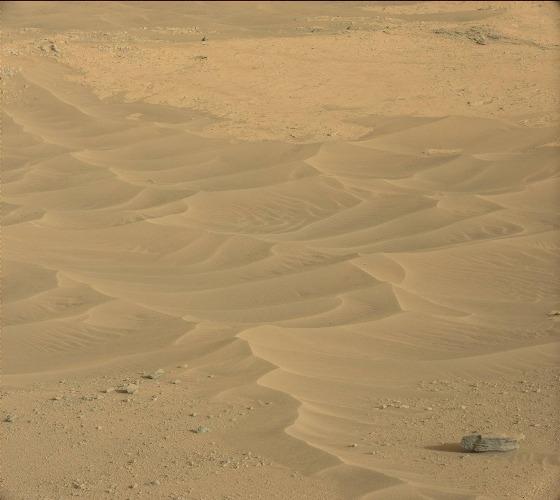
Terrain classes present: Gravel / Sand / Soil, Rock, Shadow